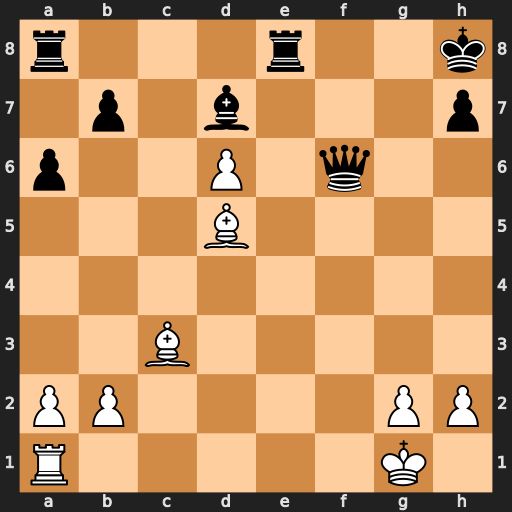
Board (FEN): r3r2k/1p1b3p/p2P1q2/3B4/8/2B5/PP4PP/R5K1
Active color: w
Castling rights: -
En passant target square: -
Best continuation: Bxf6#